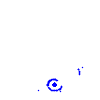
Particle: pion